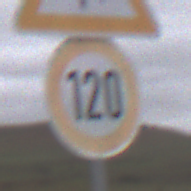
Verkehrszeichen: Geschwindigkeit120
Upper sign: FlugbetriebRechts
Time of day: Midday
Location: Outdoor (Nature)
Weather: Overcast
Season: NotSpecified
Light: Natural